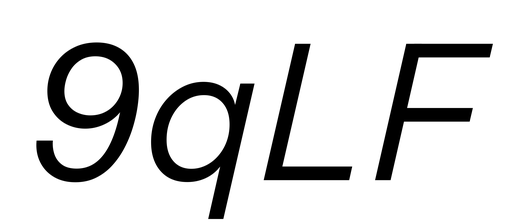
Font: InstrumentSans-Italic_Italic